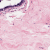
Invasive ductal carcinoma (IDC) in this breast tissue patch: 0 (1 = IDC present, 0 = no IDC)